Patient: sex M, age 45
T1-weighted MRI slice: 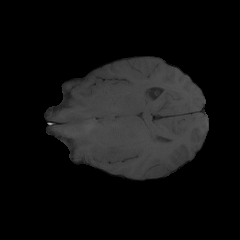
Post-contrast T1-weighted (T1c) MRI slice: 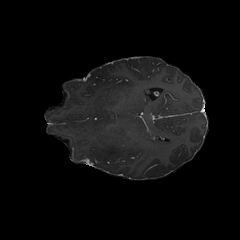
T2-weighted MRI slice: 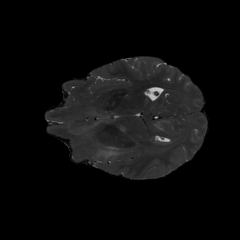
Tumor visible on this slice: yes
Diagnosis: Astrocytoma, IDH-mutant
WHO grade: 3